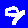
Digit: 9